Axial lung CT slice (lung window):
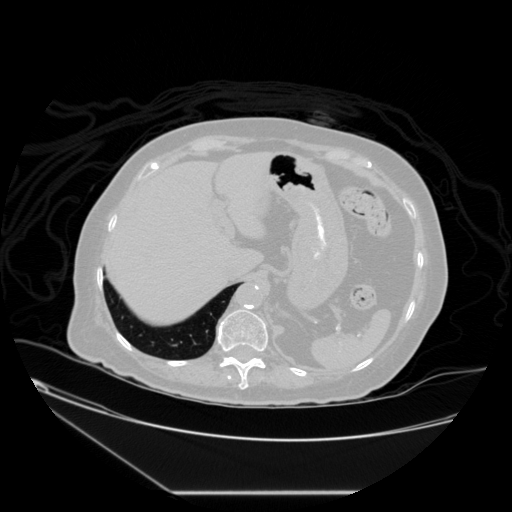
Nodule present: no